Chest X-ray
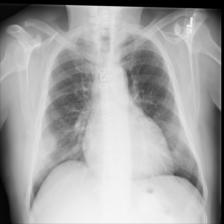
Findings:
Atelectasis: negative
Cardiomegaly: negative
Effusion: negative
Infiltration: negative
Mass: negative
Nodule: negative
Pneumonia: negative
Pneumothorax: negative
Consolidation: negative
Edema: negative
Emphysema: negative
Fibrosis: negative
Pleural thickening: negative
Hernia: negative